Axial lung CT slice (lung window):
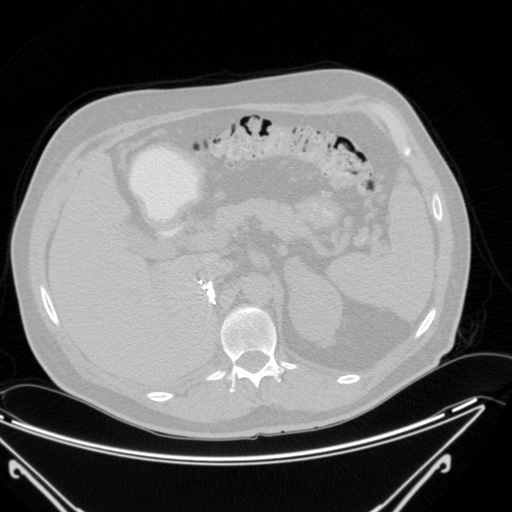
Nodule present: no